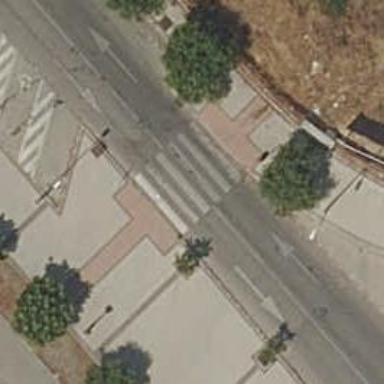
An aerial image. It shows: Footway surfaced with paving stones.